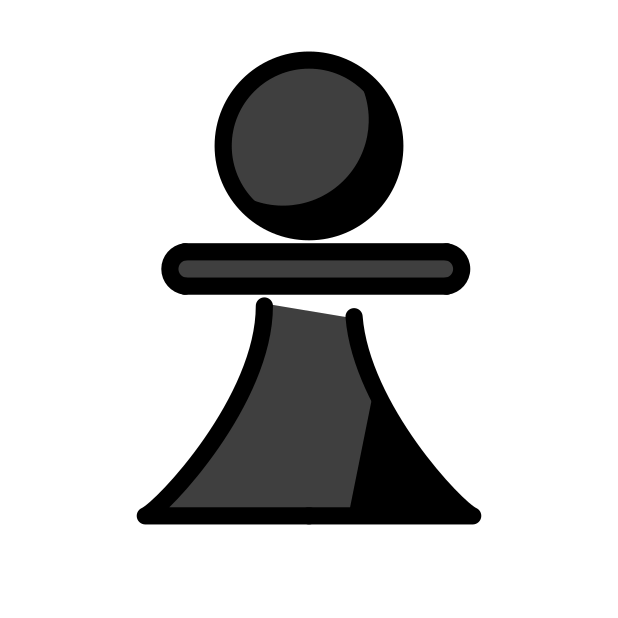
chess pawn